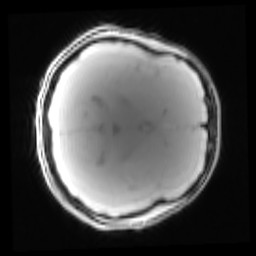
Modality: PDw
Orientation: axial
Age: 22
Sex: female
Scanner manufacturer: siemens
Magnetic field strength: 3 T
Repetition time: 0.25 s
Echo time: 0.00103 s